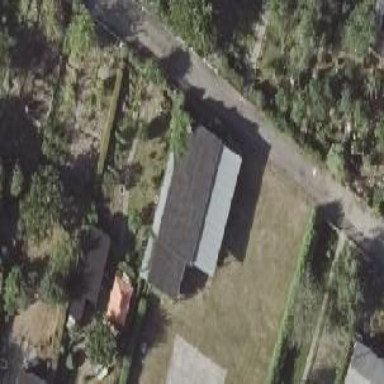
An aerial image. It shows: Shed.